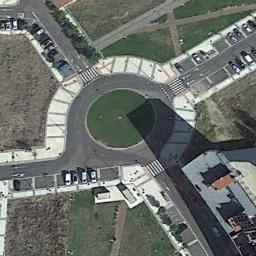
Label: roundabout